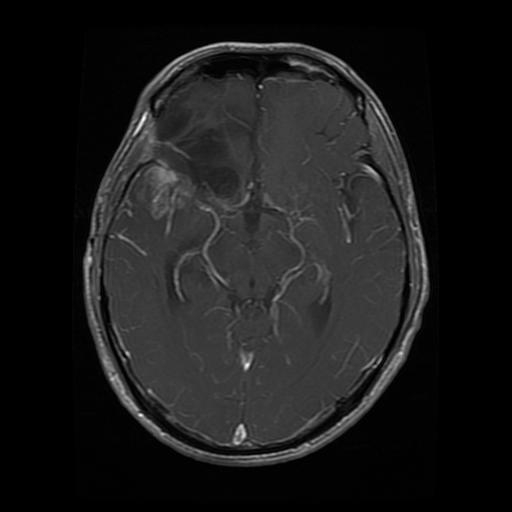
Label: glioma